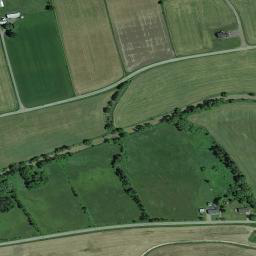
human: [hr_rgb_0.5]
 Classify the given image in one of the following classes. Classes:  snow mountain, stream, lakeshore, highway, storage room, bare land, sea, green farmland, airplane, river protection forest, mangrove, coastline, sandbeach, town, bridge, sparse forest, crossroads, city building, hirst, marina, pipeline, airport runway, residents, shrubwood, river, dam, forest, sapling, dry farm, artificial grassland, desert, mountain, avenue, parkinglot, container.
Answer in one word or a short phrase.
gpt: green farmland